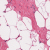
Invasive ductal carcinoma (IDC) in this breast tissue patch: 0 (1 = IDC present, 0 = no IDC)